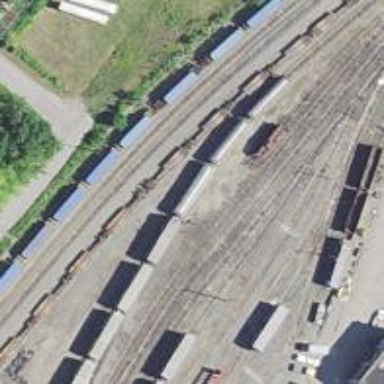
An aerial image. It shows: Railway yard in service.